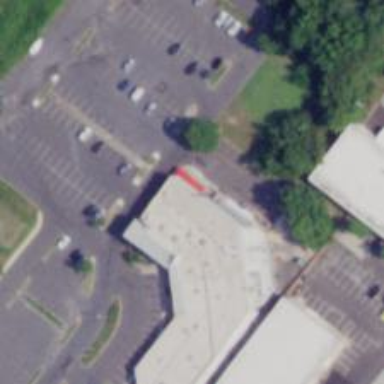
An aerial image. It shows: Supermarket.